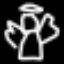
Label: angel